Question: Trying hard to implement the <URL> on how to warp the Knob jquery plugin into an AngularJS directive.
I tried to follow along and achieve that for the Formstone Wallpaper plugin. This is my attempt:
'''
'use strict';
angular.module('app').directive('formstoneWallpaper',[function() {
return {
restrict: 'E',
link: function (scope, elem, attrs) {
elem.wallpaper({
source: {
poster: attrs.poster,
mp4: attrs.mp4,
ogg: attrs.ogg,
webm: attrs.webm
}
});
}
};
}]);
'''
Then my html markup changes to:
'''
<div class="container-fluid">
<div class="row wall">
<formstone-wallpaper
poster="modules/launch/videos/ocean.jpg"
mp4="modules/launch/videos/ocean.mp4"
ogg="modules/launch/videos/ocean.ogv"
webm="modules/launch/videos/ocean.webm"
></formstone-wallpaper>
</div><!--row-->
</div><!--container-->
'''
Yet this does not result in the desired full-width responsive video wallpaper. Instead the 'width' and 'height' is somehow set to 0px. I therefore do not see anything on my website. However, when I kill the 'wallpaper-container' and 'wallpaper-media' classes, the problem is partially resolved in that the video finally appears (however, it is not responsive and fittet to screen size-the reason why we are doing this exercise in the first place). Here is a screenshot from my chrome inspector.
Can someone help me to improve the code for the directive?
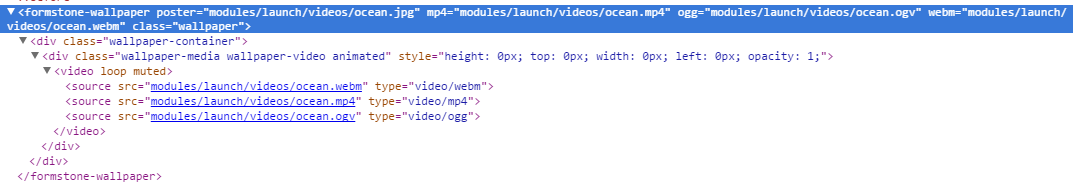
Answer: friends, it turned out the above directive is actually alright. The real problem that I had was my lack of understanding of nested relative positioning. I used <URL> to dynamically set the height of my container to the height of the viewport.
This is the css that finally fixes the my issue:
'''
formstone-wallpaper {
display: block;
position: relative;
width: auto;
height: auto;
padding: 100px 0;
min-height: 100%;
background: no-repeat center center;
background-attachment: scroll;
background-size: cover;
}
'''
Set the "resize" attribute on your container like so:
'''
<div class="container-fluid" data-ng-style="style()" resize>
<div class="row">
<formstone-wallpaper
poster="modules/launch/videos/ocean.jpg"
mp4="modules/launch/videos/ocean.mp4"
ogg="modules/launch/videos/ocean.ogv"
webm="modules/launch/videos/ocean.webm"
></formstone-wallpaper>
</div><!--row-->
</div><!--container-->
'''